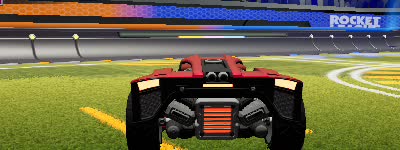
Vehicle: breakout